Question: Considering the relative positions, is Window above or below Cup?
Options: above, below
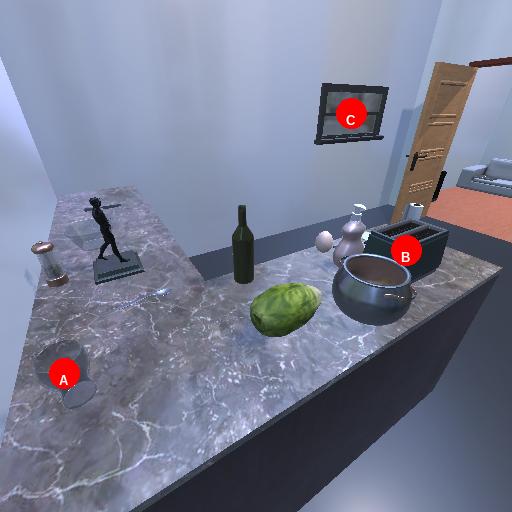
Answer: above